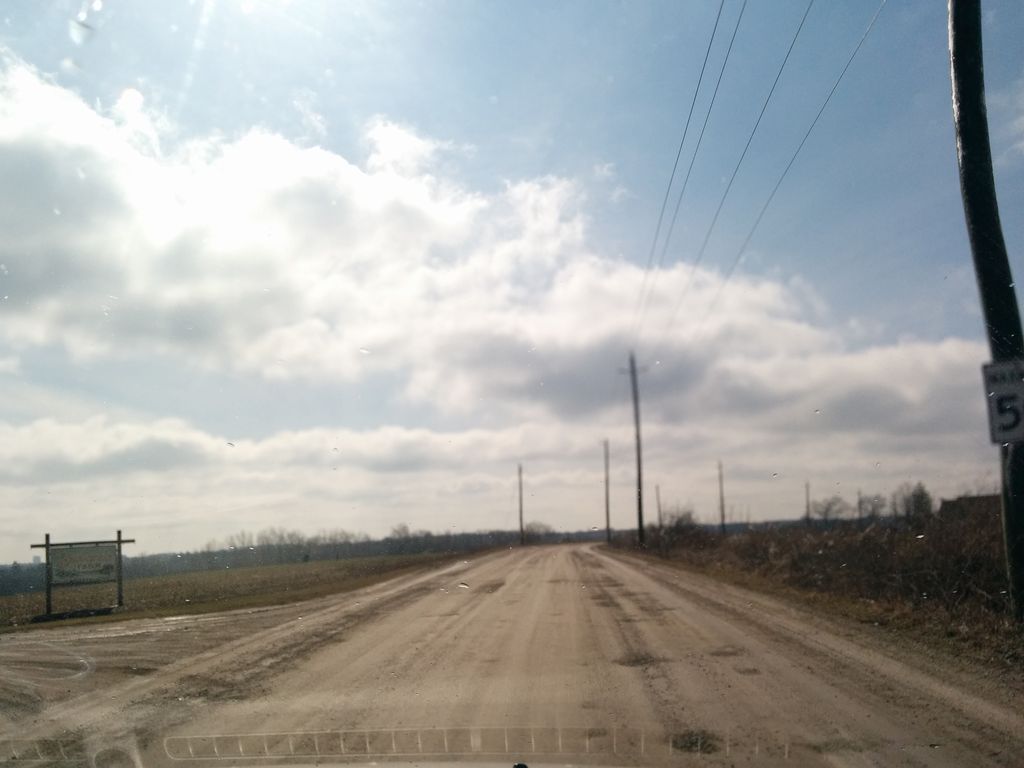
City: kitchener-waterloo